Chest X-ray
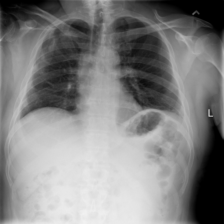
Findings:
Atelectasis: negative
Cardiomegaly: negative
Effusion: negative
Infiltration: negative
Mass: negative
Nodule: negative
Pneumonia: negative
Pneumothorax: negative
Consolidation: negative
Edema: negative
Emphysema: negative
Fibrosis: negative
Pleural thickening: negative
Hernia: negative